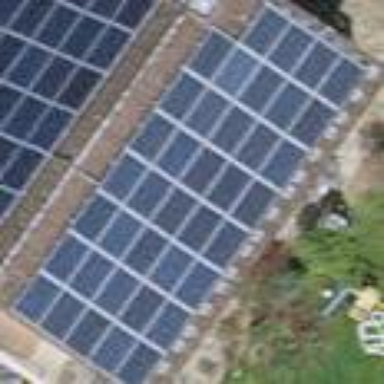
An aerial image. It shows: Solar power generator utilizing photovoltaic technology with solar photovoltaic panels.